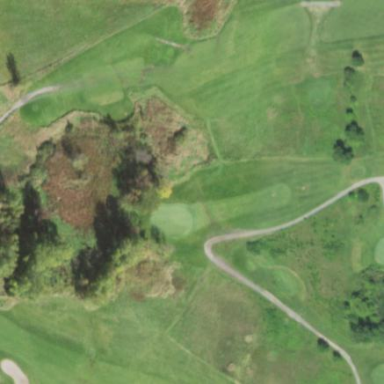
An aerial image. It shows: Area of rough grass used for golf.